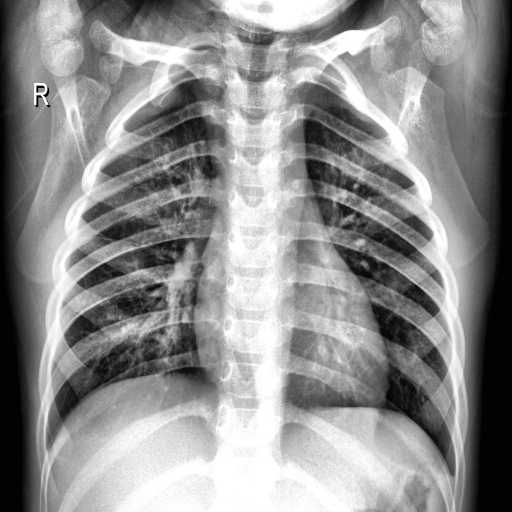
Finding: NORMAL